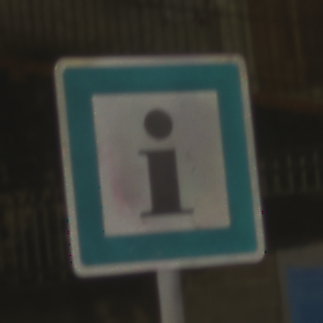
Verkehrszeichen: Informationsstelle
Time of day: Night
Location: Outdoor (Urban)
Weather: PartlyCloudy
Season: NotSpecified
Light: Artificial